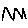
Label: zigzag